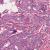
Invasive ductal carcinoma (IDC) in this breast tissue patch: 0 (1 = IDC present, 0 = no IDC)